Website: apple
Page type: account-selection
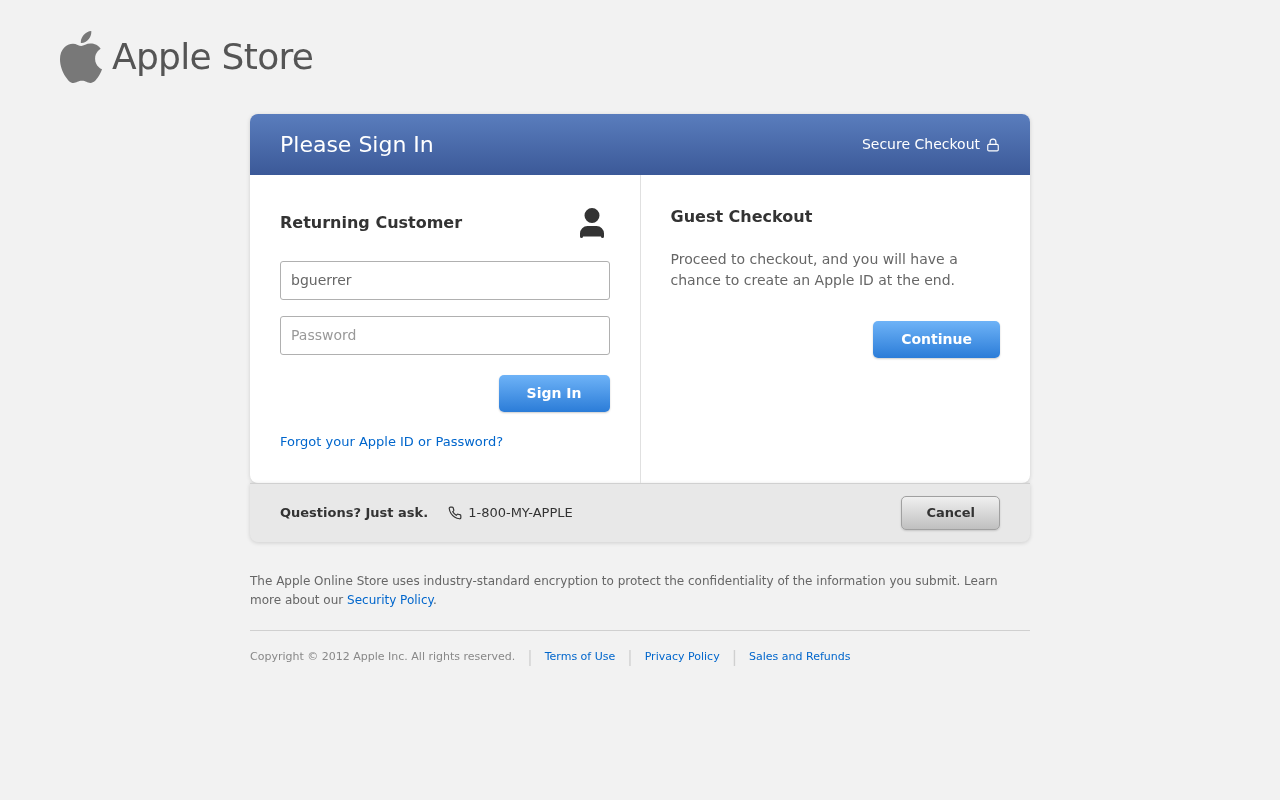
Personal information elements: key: PII_LOGIN_USERNAME
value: bguerrero455